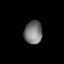
Tissue: lung
Cell type: B cells
Senescence score: 0.6881
Nuclear area (px): 408
Mean DAPI intensity: 119.615